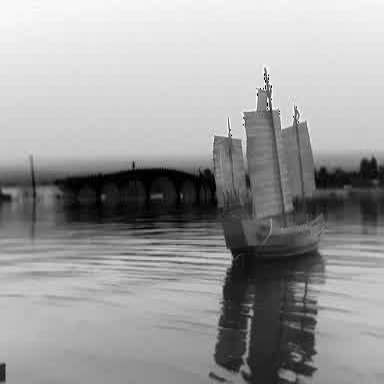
There is a sailboat in the infrared image.